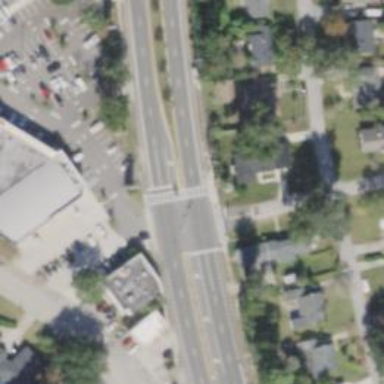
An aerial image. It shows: Marked road crossing.